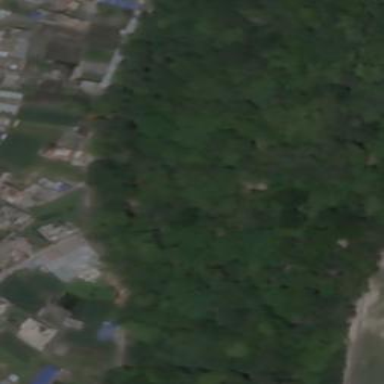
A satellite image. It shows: Urban forest designated as Urban Forest. It is woodland area used for forest purposes.